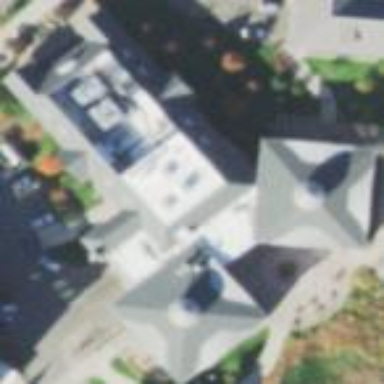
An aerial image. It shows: University building.